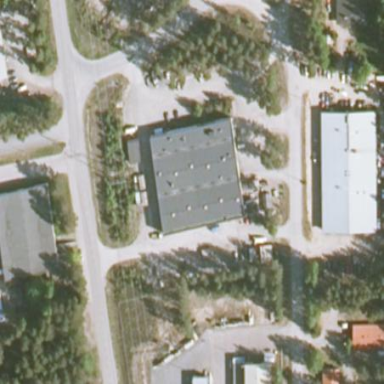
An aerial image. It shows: Building.